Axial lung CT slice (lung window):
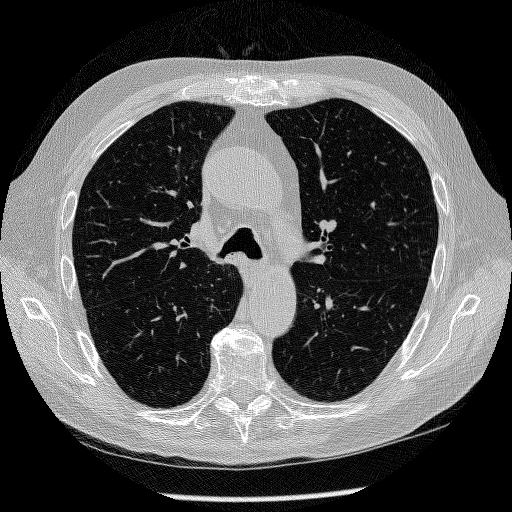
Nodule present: no